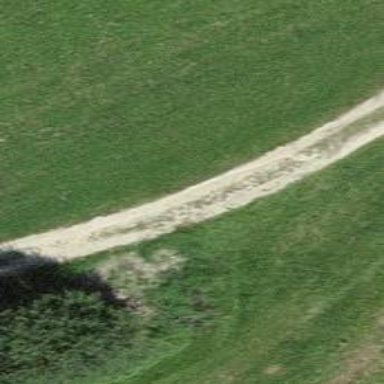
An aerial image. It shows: Track with fine gravel surface of grade2.